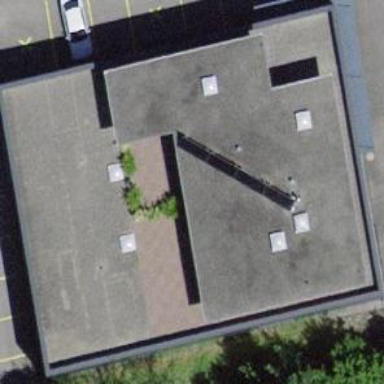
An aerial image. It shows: Commercial building.